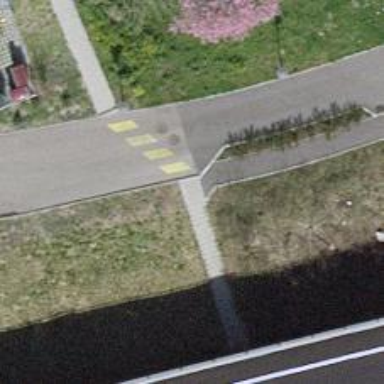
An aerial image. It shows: Road with steps.